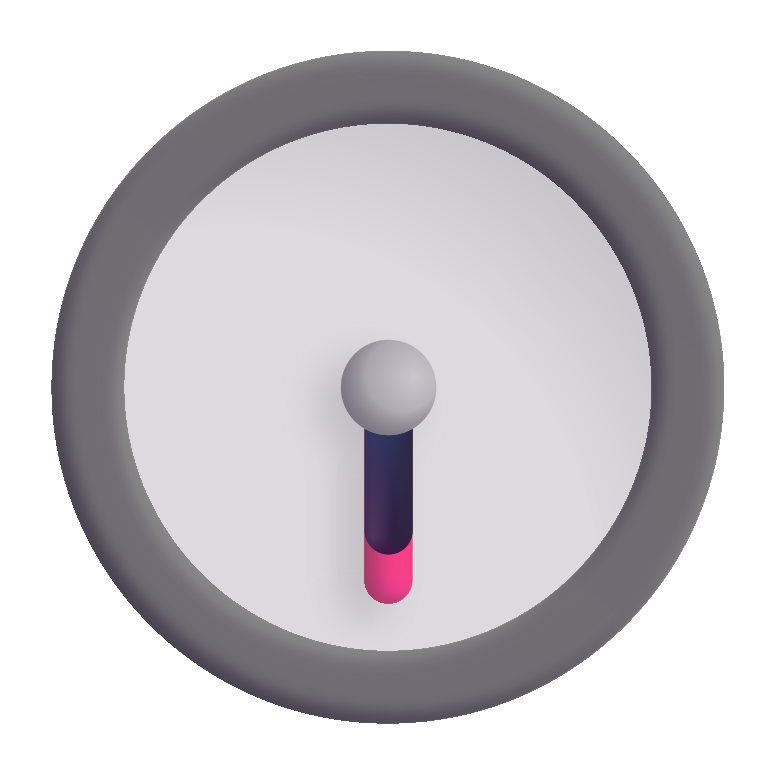
six thirty color